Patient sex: M
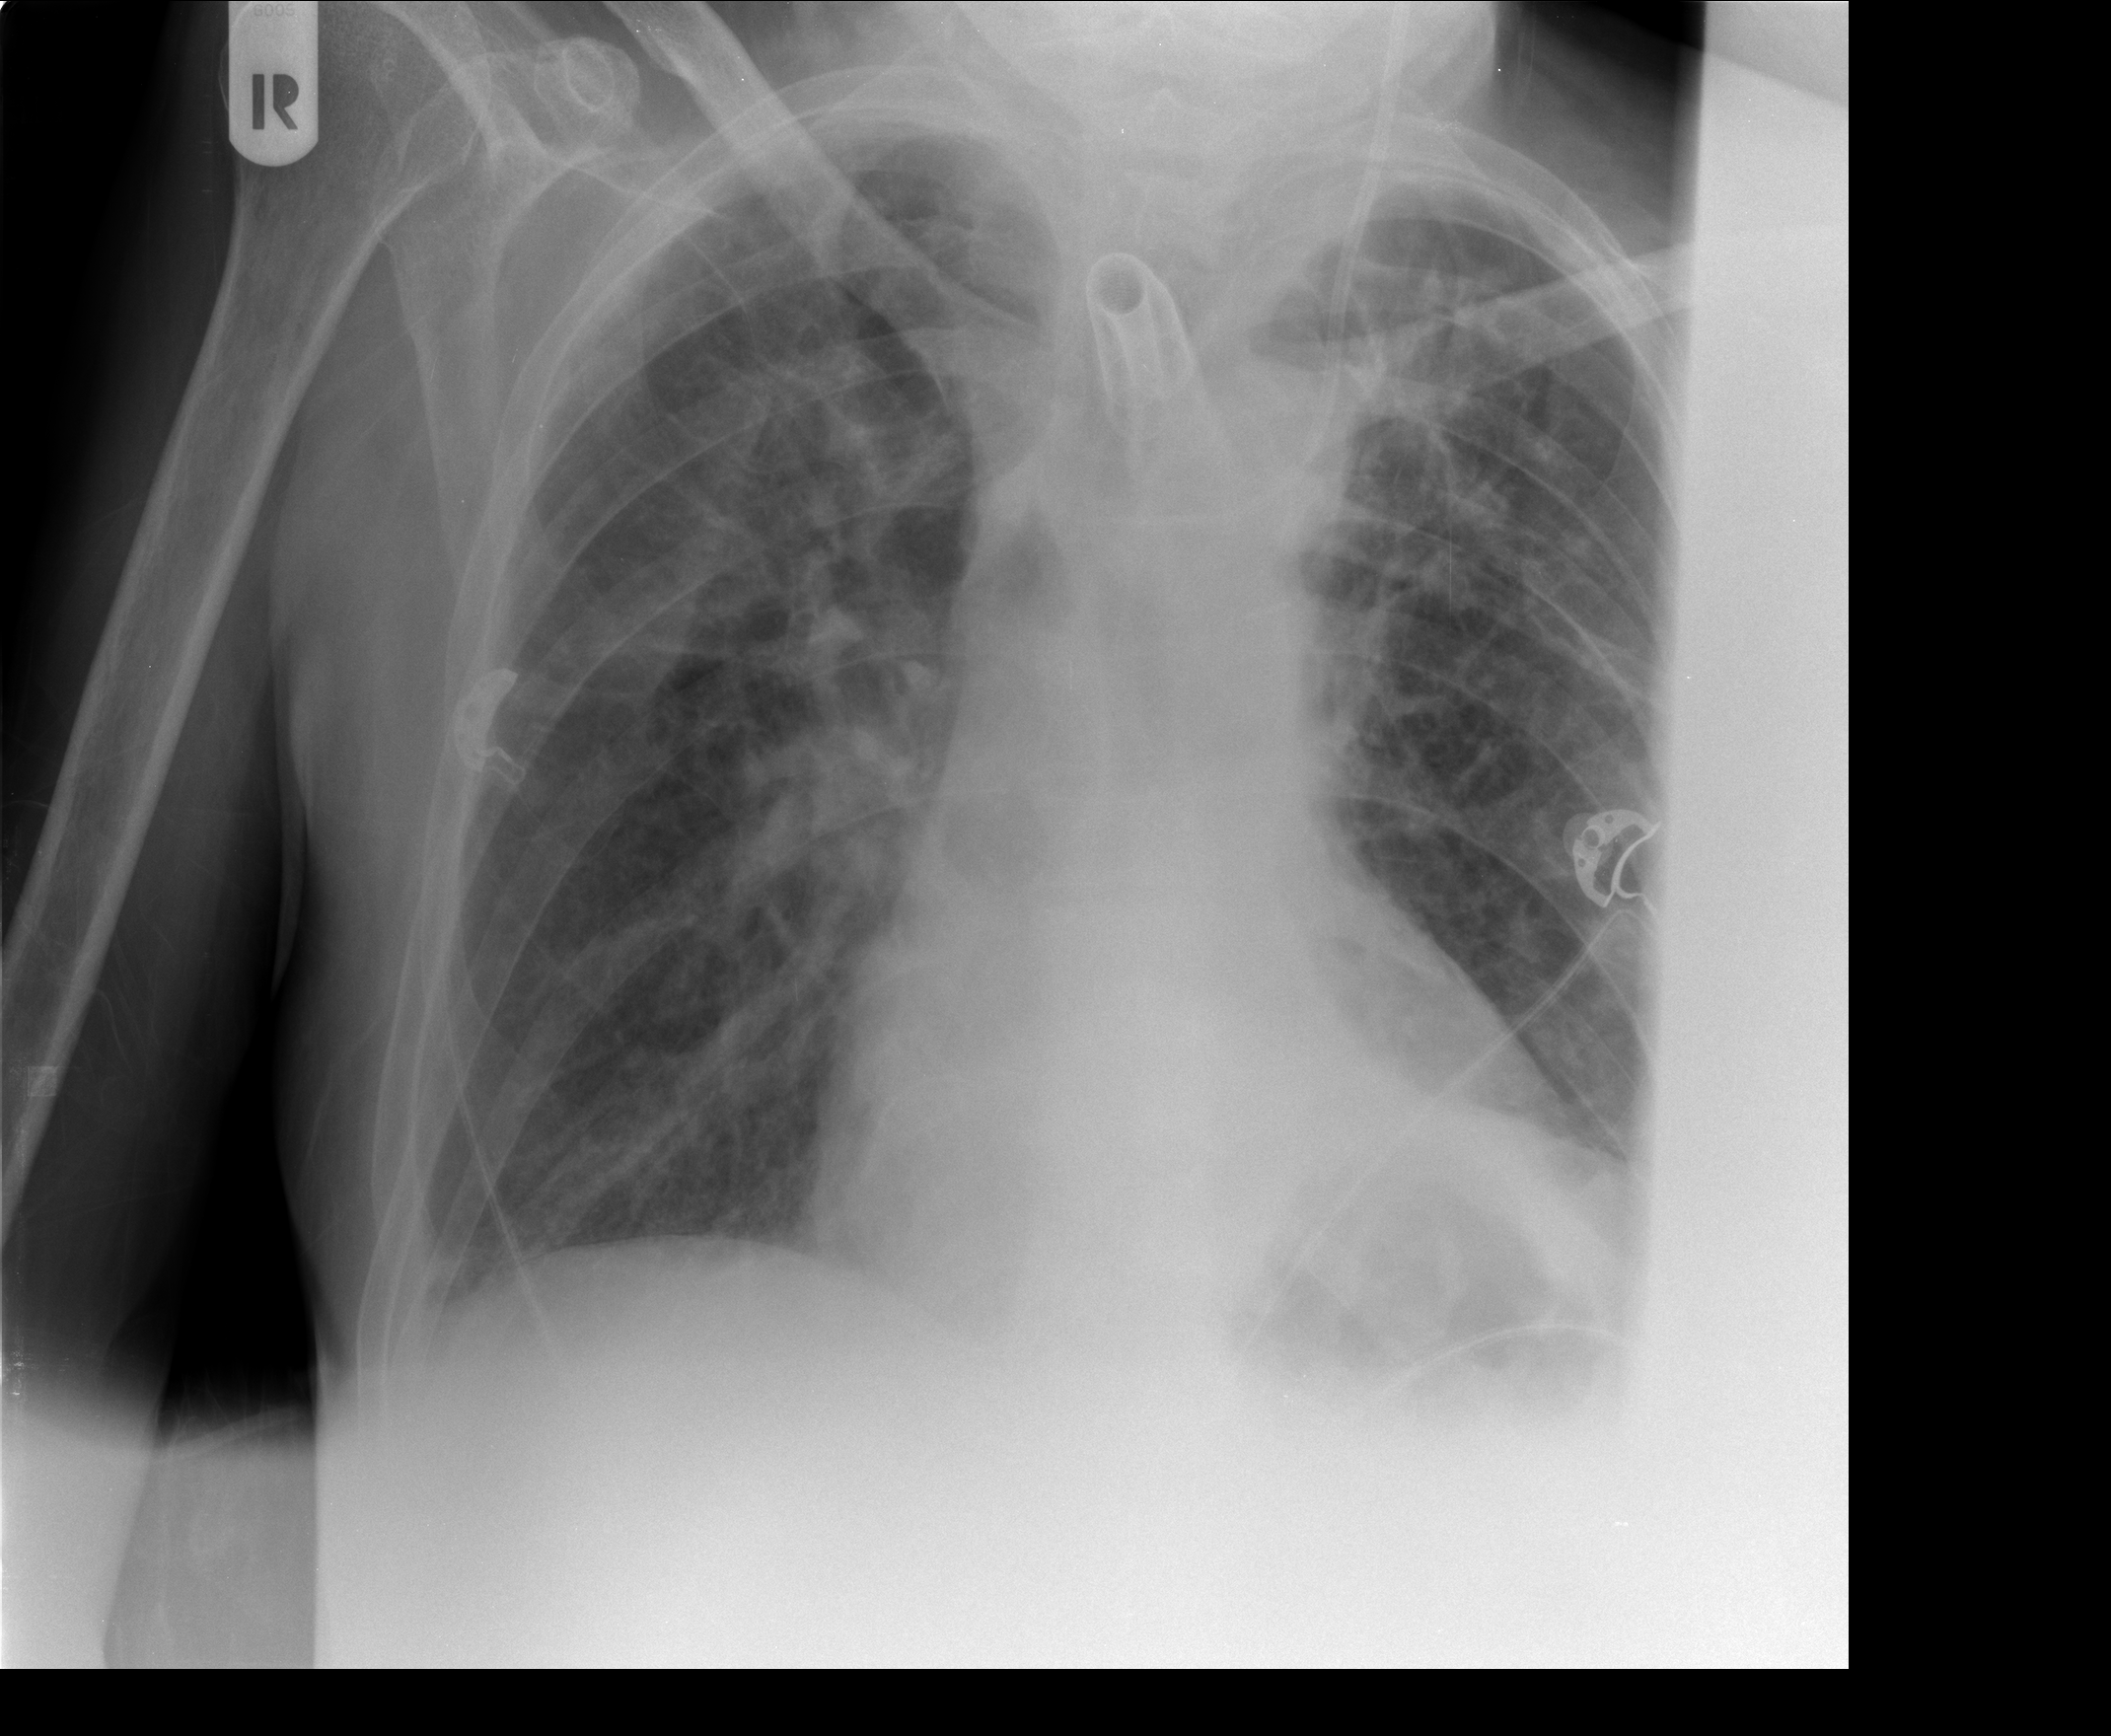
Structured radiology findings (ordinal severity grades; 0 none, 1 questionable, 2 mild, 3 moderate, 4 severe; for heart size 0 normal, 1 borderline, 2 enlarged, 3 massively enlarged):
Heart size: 0
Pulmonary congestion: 2
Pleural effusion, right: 2
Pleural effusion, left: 2
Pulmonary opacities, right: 3
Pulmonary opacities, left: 2
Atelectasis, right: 2
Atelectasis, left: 2